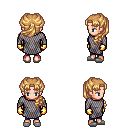
a pixel art fantasy rpg character, female body template, human, light skin, chain mail, magenta pants, light blonde princess hairstyle, gold gloves, white slippers, four views (front, back, left, right), 2x2 character sprite sheet, small pixel art, hard edges, no anti-aliasing